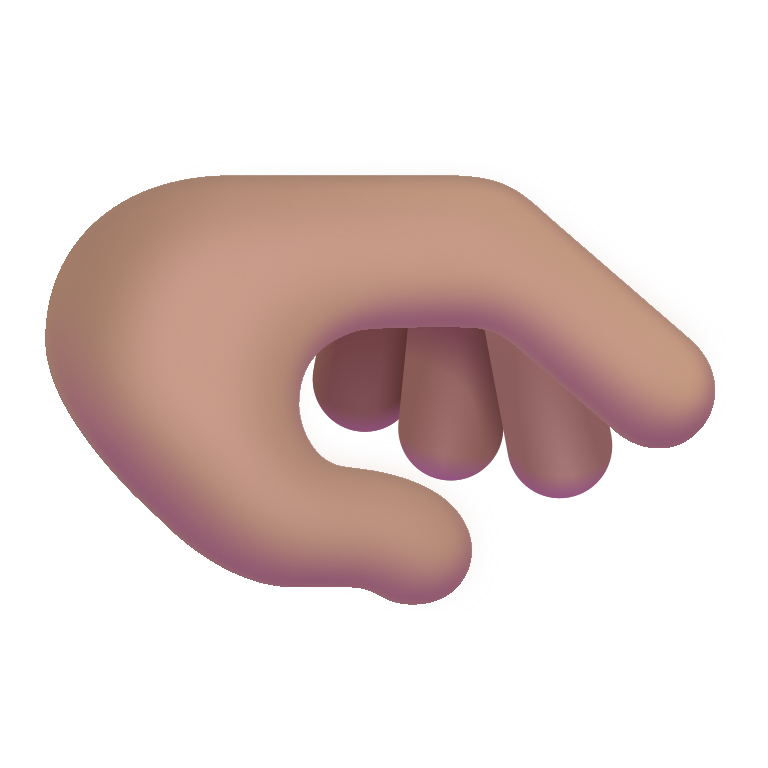
palm down hand color